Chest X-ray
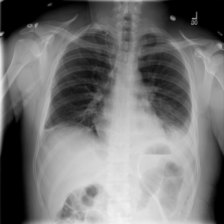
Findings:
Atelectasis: negative
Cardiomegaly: negative
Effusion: positive
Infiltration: negative
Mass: negative
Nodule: negative
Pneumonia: negative
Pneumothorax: negative
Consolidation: negative
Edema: negative
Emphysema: negative
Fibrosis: negative
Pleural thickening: negative
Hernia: negative